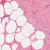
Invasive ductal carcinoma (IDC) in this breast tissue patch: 0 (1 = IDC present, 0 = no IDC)